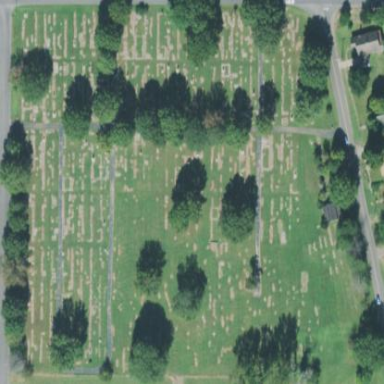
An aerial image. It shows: Cemetery.